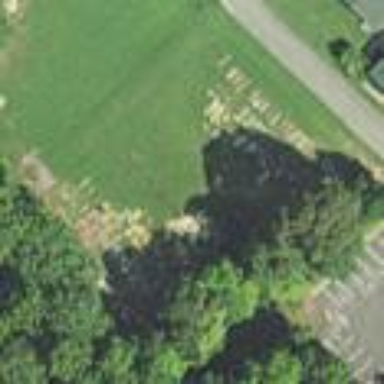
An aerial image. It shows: Cemetery.